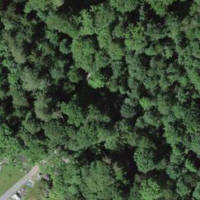
EUNIS habitat code: 43
Species observed at this site:
Argynnis paphia